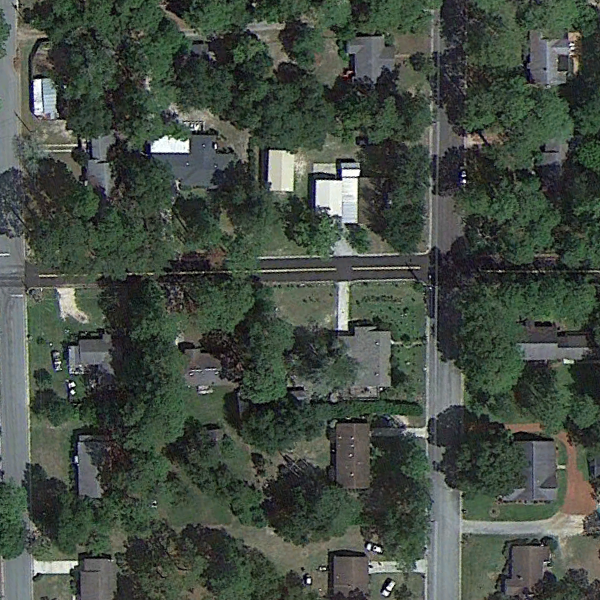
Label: MediumResidential